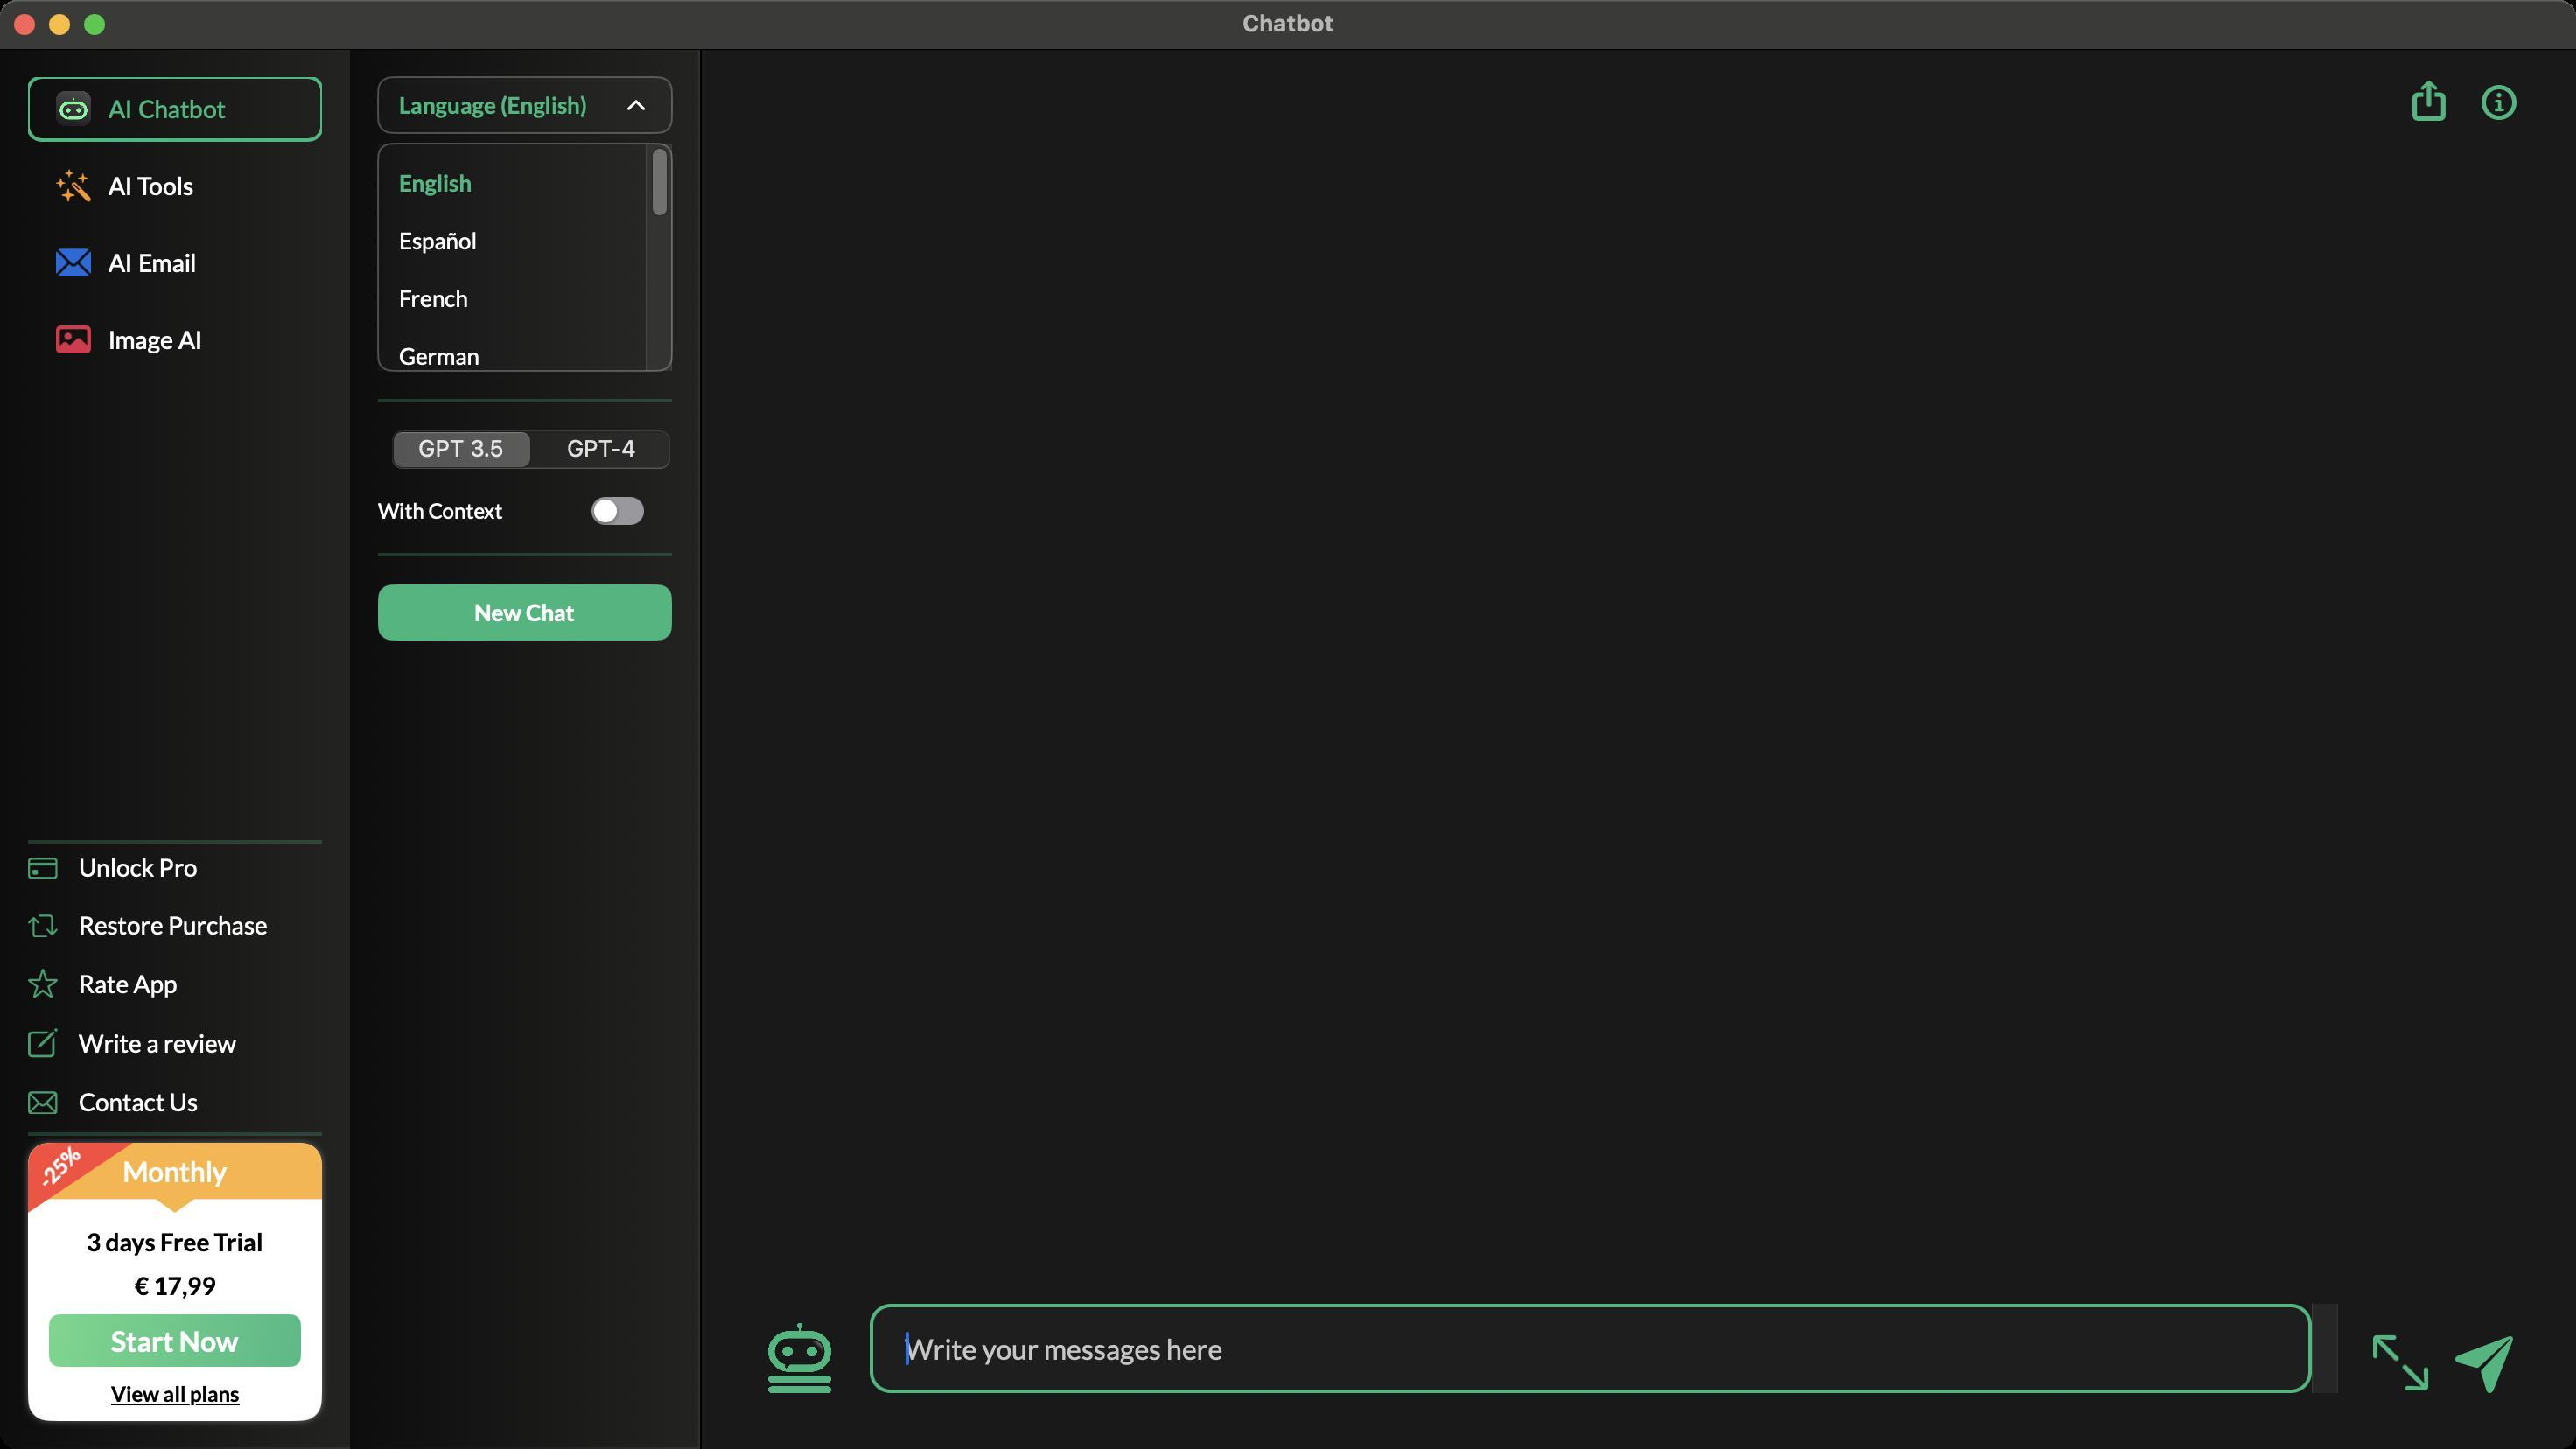
Accessibility tree:
{"name": "Chatbot", "role": "AXWindow", "description": null, "role_description": "standard window", "value": null, "position": "174.00;74.00", "size": "1472;828", "children": [{"name": null, "role": "AXSplitGroup", "description": null, "role_description": "split group", "value": null, "position": "0.00;28.00", "size": "1472;800", "children": [{"name": null, "role": "AXScrollArea", "description": null, "role_description": "scroll area", "value": null, "position": "0.00;28.00", "size": "400;800", "children": [{"name": null, "role": "AXTable", "description": null, "role_description": "table", "value": null, "position": "1.00;29.00", "size": "398;798", "children": [{"name": null, "role": "AXColumn", "description": null, "role_description": "column", "value": null, "position": "1.00;29.00", "size": "398;798", "children": []}]}]}, {"name": null, "role": "AXGroup", "description": null, "role_description": "group", "value": null, "position": "0.00;28.00", "size": "400;800", "children": [{"name": null, "role": "AXScrollArea", "description": null, "role_description": "scroll area", "value": null, "position": "16.00;44.00", "size": "168;428", "children": [{"name": null, "role": "AXImage", "description": "appiconsmall", "role_description": "image", "value": null, "position": "32.00;52.00", "size": "20;20", "children": []}, {"name": null, "role": "AXStaticText", "description": null, "role_description": "text", "value": "AI Chatbot", "position": "62.00;53.50", "size": "67;17", "children": []}, {"name": null, "role": "AXImage", "description": "aitools", "role_description": "image", "value": null, "position": "32.00;96.50", "size": "20;19", "children": []}, {"name": null, "role": "AXStaticText", "description": null, "role_description": "text", "value": "AI Tools", "position": "62.00;97.50", "size": "49;17", "children": []}, {"name": null, "role": "AXImage", "description": "aiemail", "role_description": "image", "value": null, "position": "32.00;142.00", "size": "20;16", "children": []}, {"name": null, "role": "AXStaticText", "description": null, "role_description": "text", "value": "AI Email", "position": "62.00;141.50", "size": "50;17", "children": []}, {"name": null, "role": "AXImage", "description": "imageai", "role_description": "image", "value": null, "position": "32.00;186.00", "size": "20;16", "children": []}, {"name": null, "role": "AXStaticText", "description": null, "role_description": "text", "value": "Image AI", "position": "62.00;185.50", "size": "54;17", "children": []}]}, {"name": null, "role": "AXStaticText", "description": null, "role_description": "text", "value": "Language (English)", "position": "228.00;52.00", "size": "108;16", "children": []}, {"name": null, "role": "AXImage", "description": "arrow_down", "role_description": "image", "value": null, "position": "355.00;51.50", "size": "17;17", "children": []}, {"name": null, "role": "AXScrollArea", "description": null, "role_description": "scroll area", "value": null, "position": "216.00;82.00", "size": "168;130", "children": [{"name": null, "role": "AXStaticText", "description": null, "role_description": "text", "value": "English", "position": "228.00;94.00", "size": "129;21", "children": []}, {"name": null, "role": "AXStaticText", "description": null, "role_description": "text", "value": "Español", "position": "228.00;127.00", "size": "129;21", "children": []}, {"name": null, "role": "AXStaticText", "description": null, "role_description": "text", "value": "French", "position": "228.00;160.00", "size": "129;21", "children": []}, {"name": null, "role": "AXStaticText", "description": null, "role_description": "text", "value": "German", "position": "228.00;193.00", "size": "129;21", "children": []}, {"name": null, "role": "AXStaticText", "description": null, "role_description": "text", "value": "Danish", "position": "228.00;226.00", "size": "129;21", "children": []}, {"name": null, "role": "AXStaticText", "description": null, "role_description": "text", "value": "Dutch", "position": "228.00;259.00", "size": "129;21", "children": []}, {"name": null, "role": "AXStaticText", "description": null, "role_description": "text", "value": "Italian", "position": "228.00;292.00", "size": "129;21", "children": []}, {"name": null, "role": "AXStaticText", "description": null, "role_description": "text", "value": "Chinese", "position": "228.00;325.00", "size": "129;21", "children": []}, {"name": null, "role": "AXStaticText", "description": null, "role_description": "text", "value": "Arabic", "position": "228.00;358.00", "size": "129;21", "children": []}, {"name": null, "role": "AXStaticText", "description": null, "role_description": "text", "value": "Swedish", "position": "228.00;391.00", "size": "129;21", "children": []}, {"name": null, "role": "AXStaticText", "description": null, "role_description": "text", "value": "Japanese", "position": "228.00;424.00", "size": "129;21", "children": []}, {"name": null, "role": "AXStaticText", "description": null, "role_description": "text", "value": "Korean", "position": "228.00;457.00", "size": "129;21", "children": []}, {"name": null, "role": "AXScrollBar", "description": null, "role_description": "scroll bar", "value": 0.0, "position": "369.00;82.00", "size": "15;130", "children": [{"name": null, "role": "AXValueIndicator", "description": null, "role_description": "value indicator", "value": 0.0, "position": "369.00;84.00", "size": "15;40", "children": []}, {"name": null, "role": "AXButton", "description": null, "role_description": "increment arrow button", "value": null, "position": "369.00;82.00", "size": "0;0", "children": []}, {"name": null, "role": "AXButton", "description": null, "role_description": "decrement arrow button", "value": null, "position": "369.00;82.00", "size": "0;0", "children": []}, {"name": null, "role": "AXButton", "description": null, "role_description": "increment page button", "value": null, "position": "369.00;124.50", "size": "15;88", "children": []}, {"name": null, "role": "AXButton", "description": null, "role_description": "decrement page button", "value": null, "position": "369.00;82.00", "size": "15;2", "children": []}]}]}, {"name": null, "role": "AXRadioGroup", "description": null, "role_description": "radio group", "value": "{\n    \"name\": null,\n    \"role\": \"AXRadioButton\",\n    \"description\": \"GPT 3.5\",\n    \"role_description\": \"radio button\",\n    \"value\": 1,\n    \"position\": \"222.00;245.00\",\n    \"size\": \"82;24\",\n    \"children\": []\n}", "position": "224.00;246.00", "size": "160;22", "children": [{"name": null, "role": "AXRadioButton", "description": "GPT 3.5", "role_description": "radio button", "value": 1, "position": "222.00;245.00", "size": "82;24", "children": []}, {"name": null, "role": "AXRadioButton", "description": "GPT-4", "role_description": "radio button", "value": 0, "position": "304.00;245.00", "size": "81;24", "children": []}]}, {"name": null, "role": "AXStaticText", "description": null, "role_description": "text", "value": "With Context", "position": "216.00;284.50", "size": "72;15", "children": []}, {"name": null, "role": "AXCheckBox", "description": "", "role_description": "toggle button", "value": 0, "position": "338.00;284.00", "size": "30;16", "children": []}, {"name": null, "role": "AXStaticText", "description": null, "role_description": "text", "value": "New Chat", "position": "271.00;342.00", "size": "58;16", "children": []}, {"name": null, "role": "AXImage", "description": "unlock", "role_description": "image", "value": null, "position": "16.00;489.50", "size": "17;12", "children": []}, {"name": null, "role": "AXStaticText", "description": null, "role_description": "text", "value": "Unlock Pro", "position": "45.00;487.16", "size": "68;17", "children": []}, {"name": null, "role": "AXImage", "description": "restore", "role_description": "image", "value": null, "position": "16.00;522.00", "size": "17;14", "children": []}, {"name": null, "role": "AXStaticText", "description": null, "role_description": "text", "value": "Restore Purchase", "position": "45.00;520.16", "size": "108;17", "children": []}, {"name": null, "role": "AXImage", "description": "star", "role_description": "image", "value": null, "position": "16.00;553.00", "size": "17;18", "children": []}, {"name": null, "role": "AXStaticText", "description": null, "role_description": "text", "value": "Rate App", "position": "45.00;553.49", "size": "56;17", "children": []}, {"name": null, "role": "AXImage", "description": "write review", "role_description": "image", "value": null, "position": "16.00;587.00", "size": "17;18", "children": []}, {"name": null, "role": "AXStaticText", "description": null, "role_description": "text", "value": "Write a review", "position": "45.00;587.50", "size": "90;17", "children": []}, {"name": null, "role": "AXImage", "description": "mail envelope", "role_description": "image", "value": null, "position": "16.00;623.00", "size": "17;14", "children": []}, {"name": null, "role": "AXStaticText", "description": null, "role_description": "text", "value": "Contact Us", "position": "45.00;621.18", "size": "68;17", "children": []}, {"name": null, "role": "AXStaticText", "description": null, "role_description": "text", "value": "-25%", "position": "18.80;651.80", "size": "30;30", "children": []}, {"name": null, "role": "AXStaticText", "description": null, "role_description": "text", "value": "Monthly", "position": "70.00;659.50", "size": "60;19", "children": []}, {"name": null, "role": "AXStaticText", "description": null, "role_description": "text", "value": "3 days Free Trial", "position": "49.50;701.00", "size": "101;17", "children": []}, {"name": null, "role": "AXStaticText", "description": null, "role_description": "text", "value": "€ 17,99", "position": "76.75;726.00", "size": "46;17", "children": []}, {"name": null, "role": "AXStaticText", "description": null, "role_description": "text", "value": "Start Now", "position": "63.50;756.50", "size": "73;19", "children": []}, {"name": null, "role": "AXStaticText", "description": null, "role_description": "text", "value": "View all plans", "position": "63.25;789.00", "size": "74;15", "children": []}, {"name": null, "role": "AXScrollArea", "description": null, "role_description": "scroll area", "value": null, "position": "300.00;382.00", "size": "0;430", "children": []}]}, {"name": null, "role": "AXSplitter", "description": null, "role_description": "splitter", "value": 400.0, "position": "400.00;28.00", "size": "1;800", "children": []}, {"name": null, "role": "AXGroup", "description": null, "role_description": "group", "value": null, "position": "401.00;88.00", "size": "1071;608", "children": [{"name": null, "role": "AXScrollArea", "description": null, "role_description": "scroll area", "value": null, "position": "401.00;88.00", "size": "1071;608", "children": [{"name": null, "role": "AXTable", "description": null, "role_description": "list", "value": null, "position": "401.00;88.00", "size": "1071;608", "children": [{"name": null, "role": "AXColumn", "description": null, "role_description": "column", "value": null, "position": "411.00;88.00", "size": "1051;608", "children": []}]}]}]}, {"name": null, "role": "AXScrollArea", "description": null, "role_description": "scroll area", "value": null, "position": "497.00;745.00", "size": "839;51", "children": [{"name": null, "role": "AXTextArea", "description": null, "role_description": "text entry area", "value": "", "position": "497.00;745.00", "size": "824;51", "children": []}, {"name": null, "role": "AXScrollBar", "description": null, "role_description": "scroll bar", "value": 0.0, "position": "1321.00;745.00", "size": "15;51", "children": []}]}, {"name": "", "role": "AXButton", "description": "send", "role_description": "button", "value": null, "position": "1400.00;757.50", "size": "40;44", "children": []}, {"name": "", "role": "AXButton", "description": "get info", "role_description": "button", "value": null, "position": "1416.00;41.50", "size": "24;32", "children": []}, {"name": "", "role": "AXButton", "description": "share", "role_description": "button", "value": null, "position": "1376.00;39.00", "size": "24;36", "children": []}, {"name": "", "role": "AXButton", "description": null, "role_description": "button", "value": null, "position": "433.00;756.00", "size": "48;40", "children": []}, {"name": "", "role": "AXButton", "description": "enter full screen", "role_description": "button", "value": null, "position": "1352.00;757.00", "size": "40;44", "children": []}]}, {"name": null, "role": "AXButton", "description": null, "role_description": "close button", "value": null, "position": "7.00;6.00", "size": "14;16", "children": []}, {"name": null, "role": "AXButton", "description": null, "role_description": "full screen button", "value": null, "position": "47.00;6.00", "size": "14;16", "children": [{"name": null, "role": "AXGroup", "description": null, "role_description": "group", "value": null, "position": "47.00;6.00", "size": "14;16", "children": [{"name": null, "role": "AXGroup", "description": null, "role_description": "group", "value": null, "position": "47.00;6.00", "size": "14;16", "children": []}]}]}, {"name": null, "role": "AXButton", "description": null, "role_description": "minimize button", "value": null, "position": "27.00;6.00", "size": "14;16", "children": []}, {"name": null, "role": "AXStaticText", "description": null, "role_description": "text", "value": "Chatbot", "position": "708.00;5.00", "size": "57;16", "children": []}]}